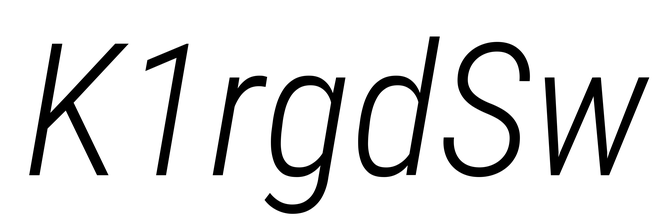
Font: Roboto-Italic_Condensed_Light_Italic